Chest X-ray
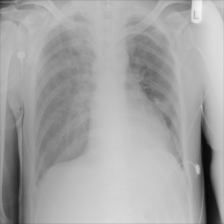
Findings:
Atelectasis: negative
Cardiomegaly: negative
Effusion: positive
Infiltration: positive
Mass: negative
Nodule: negative
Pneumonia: negative
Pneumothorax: negative
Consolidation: negative
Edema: negative
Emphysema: negative
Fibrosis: negative
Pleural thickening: negative
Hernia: negative